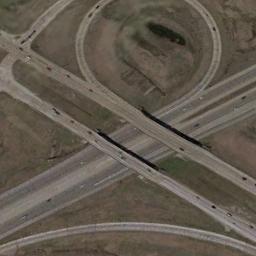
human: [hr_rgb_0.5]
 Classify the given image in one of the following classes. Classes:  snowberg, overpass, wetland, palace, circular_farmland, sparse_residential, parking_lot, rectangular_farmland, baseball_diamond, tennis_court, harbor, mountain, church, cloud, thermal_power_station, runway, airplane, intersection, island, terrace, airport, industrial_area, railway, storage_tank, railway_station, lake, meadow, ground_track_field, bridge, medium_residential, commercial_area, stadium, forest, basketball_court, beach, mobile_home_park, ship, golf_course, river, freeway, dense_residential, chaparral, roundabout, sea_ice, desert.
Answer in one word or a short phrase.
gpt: overpass